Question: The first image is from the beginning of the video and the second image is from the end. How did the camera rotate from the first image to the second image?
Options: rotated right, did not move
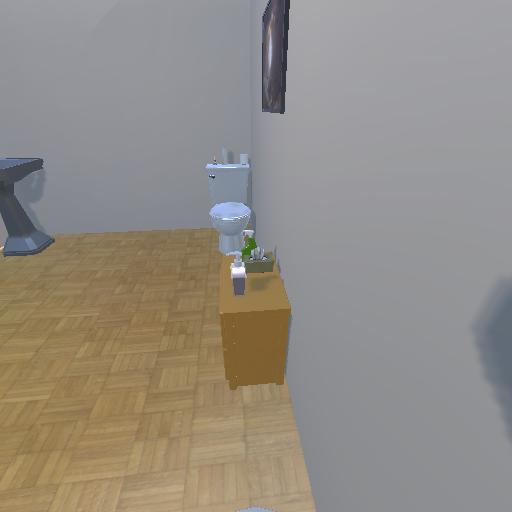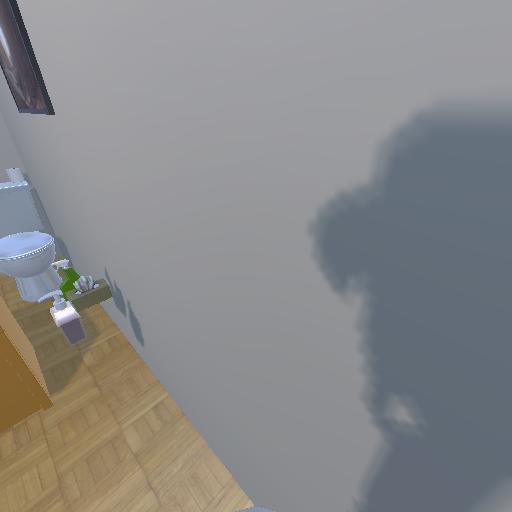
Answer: rotated right